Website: crate-barrel
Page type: billing-address
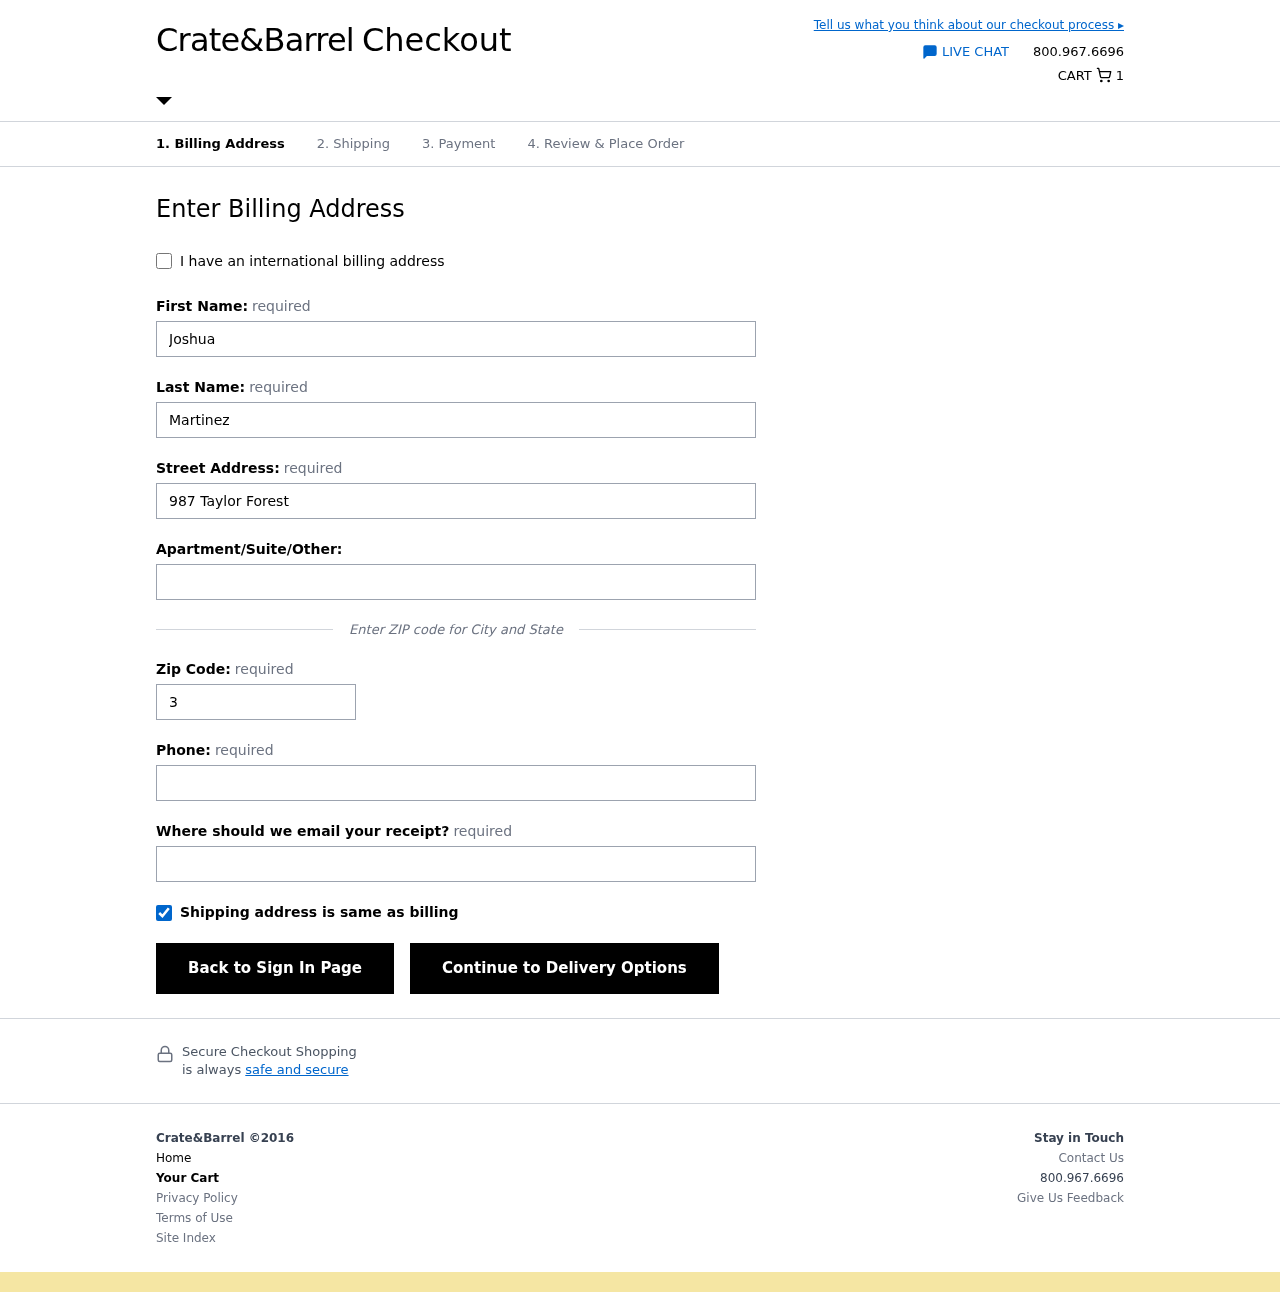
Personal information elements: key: PII_EMAIL
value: joshua_martinez@hotmail.com
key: PII_FIRSTNAME
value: Joshua
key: PII_LASTNAME
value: Martinez
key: PII_PHONE
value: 3248273836
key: PII_POSTCODE
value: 34112
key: PII_STREET
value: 987 Taylor Forest
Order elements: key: ORDER_NUM_ITEMS
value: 1